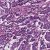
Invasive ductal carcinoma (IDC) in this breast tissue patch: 1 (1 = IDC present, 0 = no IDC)